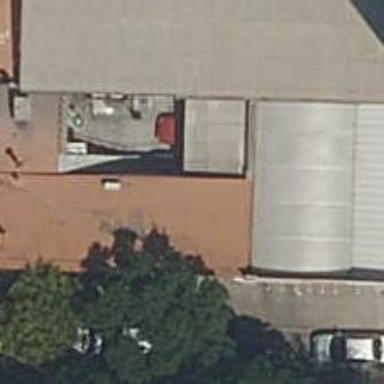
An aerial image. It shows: Restaurant.